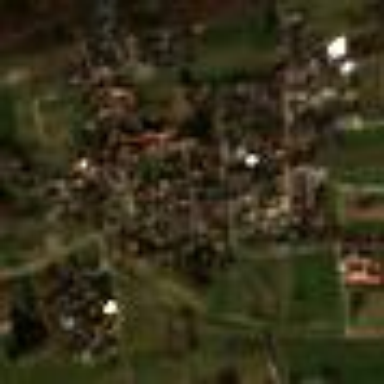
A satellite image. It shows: Residential area in village.